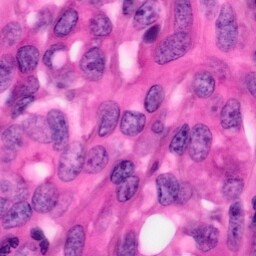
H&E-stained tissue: Pancreatic